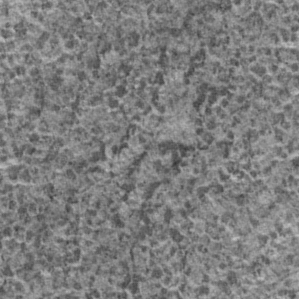
Label: frost